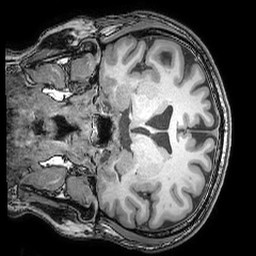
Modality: T1w
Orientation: coronal
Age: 32
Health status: ill
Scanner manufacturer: philips
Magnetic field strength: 3 T
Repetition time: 0.007 s
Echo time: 0.0035 s